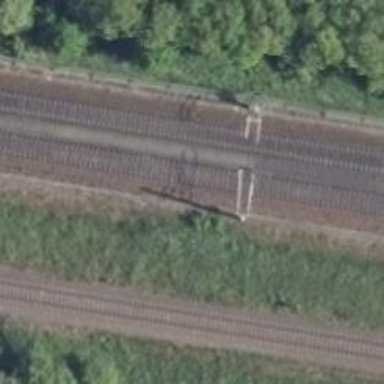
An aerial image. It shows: Milestone along the railway with catenary mast.